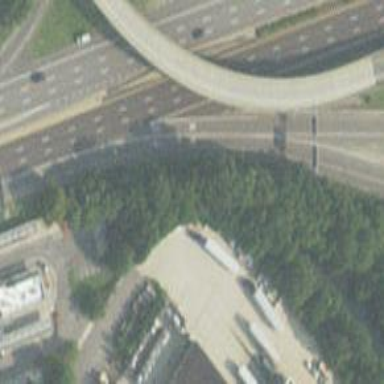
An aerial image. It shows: Motorway junction.